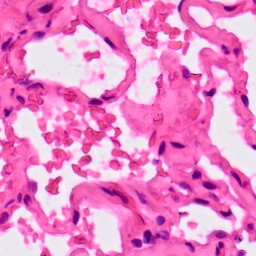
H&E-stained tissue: Lung